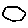
Label: hexagon